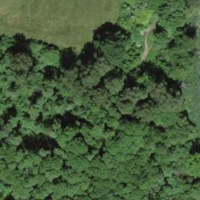
EUNIS habitat code: 41
Species observed at this site:
Nuphar lutea
Filipendula ulmaria